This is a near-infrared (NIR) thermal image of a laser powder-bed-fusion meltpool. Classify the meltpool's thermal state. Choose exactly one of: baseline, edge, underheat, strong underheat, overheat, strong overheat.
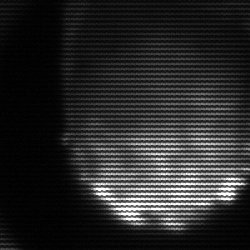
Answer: edge